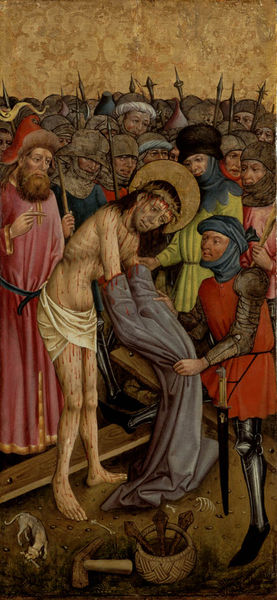
Titel: Entkleidung Christi
Künstler: Meister vom Bodensee
Standort: Karlsruhe
Institution: Staatliche Kunsthalle Karlsruhe
Schlagwörter: blau, gemälde, gruppe, hand, lendenschurz, mann, nackt, schurz, umhang, gelb, grün, menschen, grau, holz, männer, weiss, hund, rot, tuch, beige, hochformat, menge, bart, schädel, stehen, stein, gewand, gold, publikum, gotik, krone, rosa, maus, zuschauer, lanze, soldaten, tafel, korb, wiess, entkleidung, nägel, knochen, blut, lendentuch, kreuz, ausziehen, rippen, sterne, gefangennahme, schwert, waffen, soldat, pilatus, menschenmenge, rüstung, altar, rom, tracht, römer, prister, heiligenschein, nimbus, christus, jesus, jesus christus, kreuzigung, ostern, wunden, hammer, leid, leiden, schmerz, mittelalter, kopftücher, heiliger, lanzen, piken, gloriole, turban, dornenkrone, altarbild, erlöser, gerippe, retabel, urteil, zurschaustellung, christ, martyrium, nikodemus, spitzhut, ratte, passion, judas, ölberg, kreuzweg, pöbel, geisselung, messias, geiselung, gottessohn, sohn gottes, büsser, hohepriester, christkind, mob, dornkrone, golgota, entkleidet, blutend, blutet, kreutzweg, christkönig, jehova, dornenkone, heilland, erretter, jesus von nazaret, riuppen